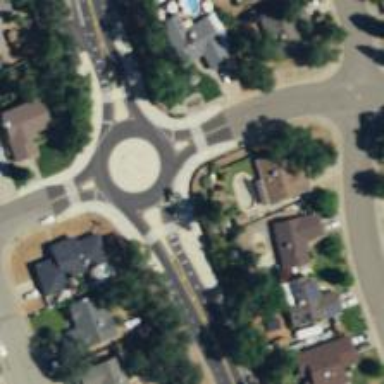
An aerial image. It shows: Secondary road leading to roundabout.